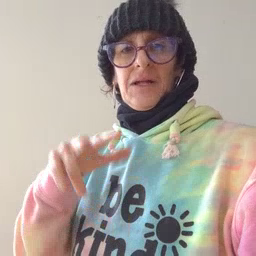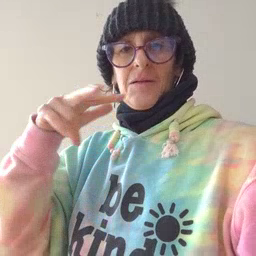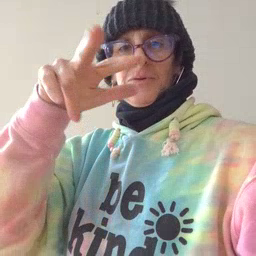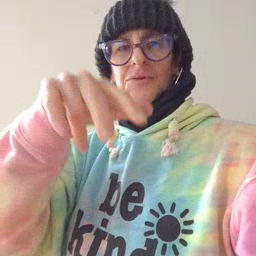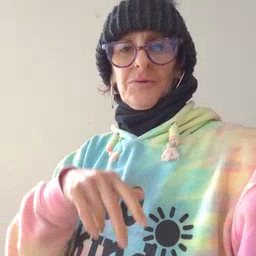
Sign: helicopter